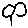
Label: hexagon